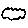
Label: cloud